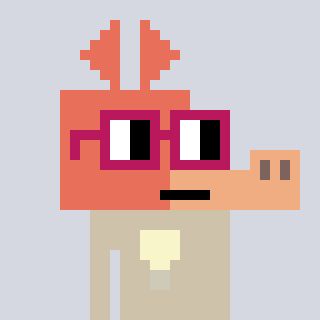
a pixel art character with square dark red glasses, a aardvark-shaped head and a bege-colored body on a cool background